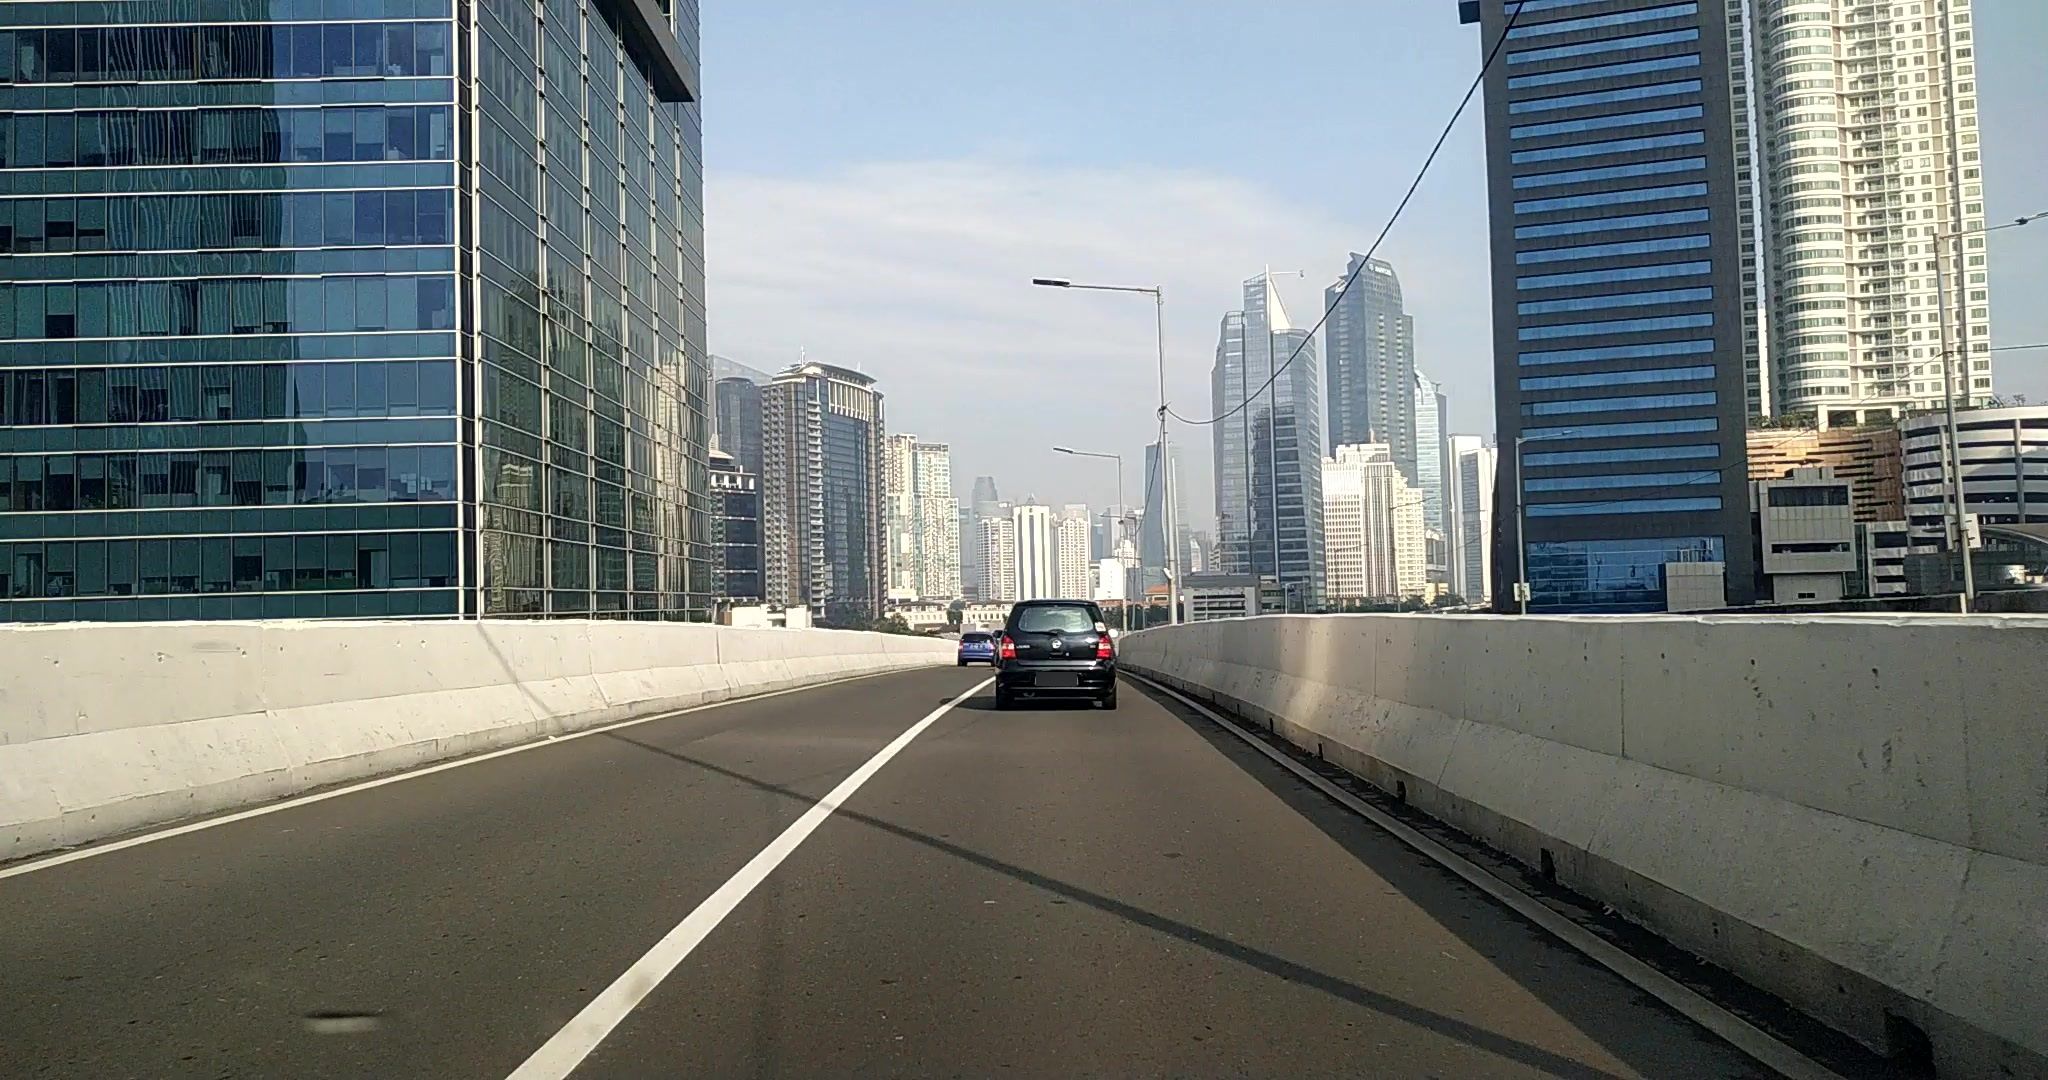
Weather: clear
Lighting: day
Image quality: good
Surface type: driving surface
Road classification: primary_link
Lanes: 1
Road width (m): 5
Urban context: urban centre
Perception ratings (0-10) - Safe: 6.76, Lively: 5.83, Beautiful: 2.48, Boring: 8.15, Depressing: 5.15, Wealthy: 3.78